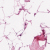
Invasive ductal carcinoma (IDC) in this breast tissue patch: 0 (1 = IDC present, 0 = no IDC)